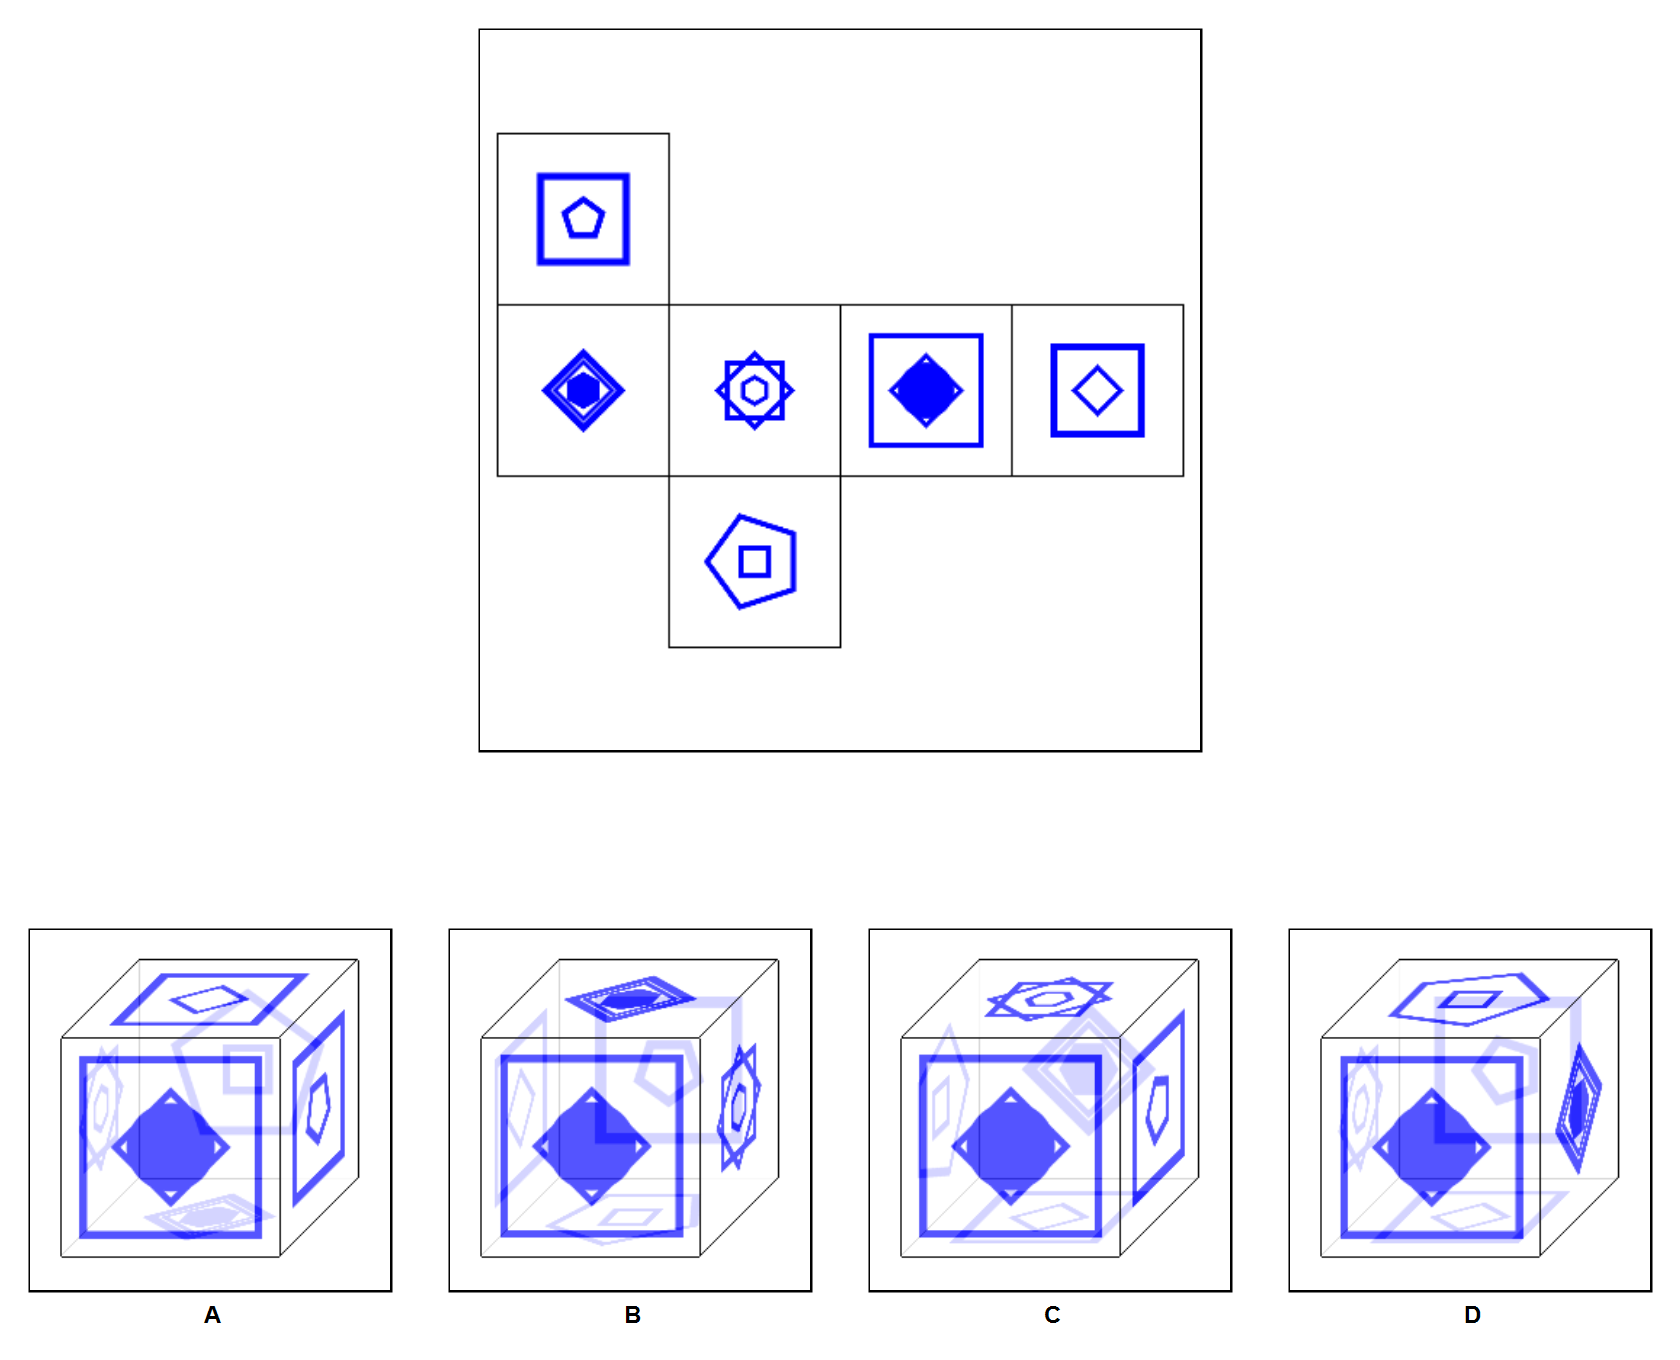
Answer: C